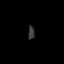
Tissue: lung
Cell type: Smooth muscle cells
Senescence score: 0.6914
Nuclear area (px): 83
Mean DAPI intensity: 55.458